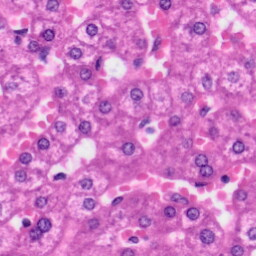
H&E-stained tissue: Liver